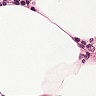
Metastatic tissue present: no